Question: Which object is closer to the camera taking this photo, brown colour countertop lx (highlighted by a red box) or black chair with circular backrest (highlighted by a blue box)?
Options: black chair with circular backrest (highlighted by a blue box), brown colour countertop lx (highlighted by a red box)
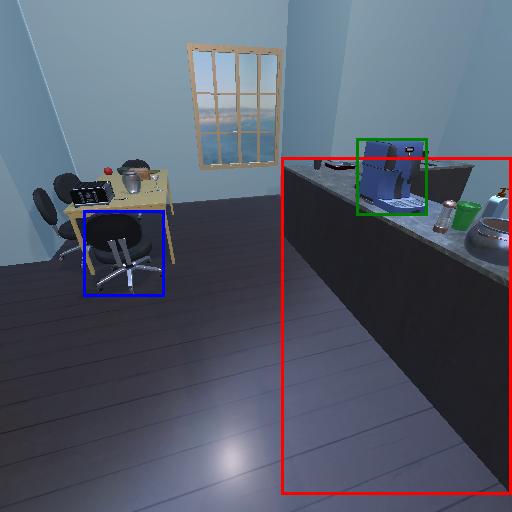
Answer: black chair with circular backrest (highlighted by a blue box)